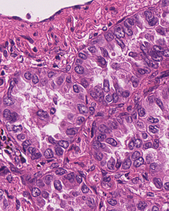
Tumor epithelial tissue: yes
Tumor-associated stroma tissue: yes
Normal tissue: no